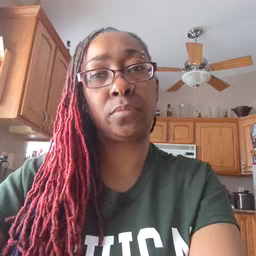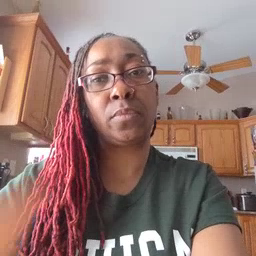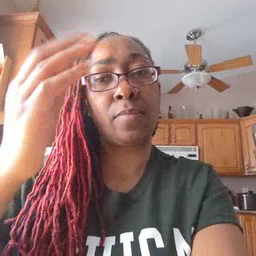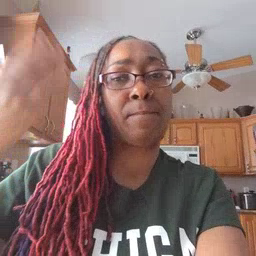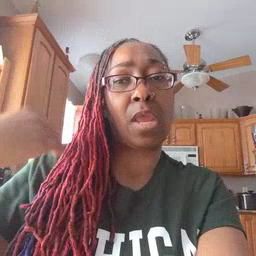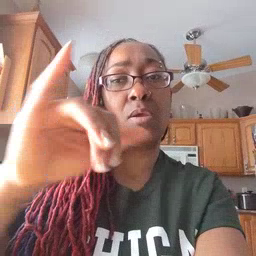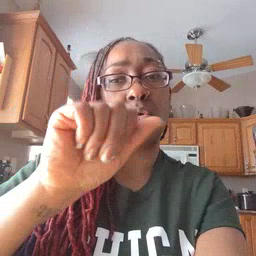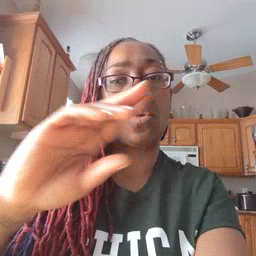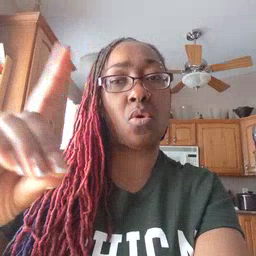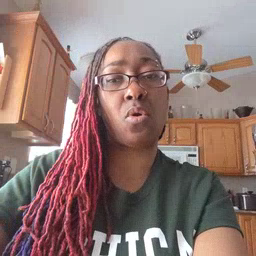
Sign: backyard